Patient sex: M
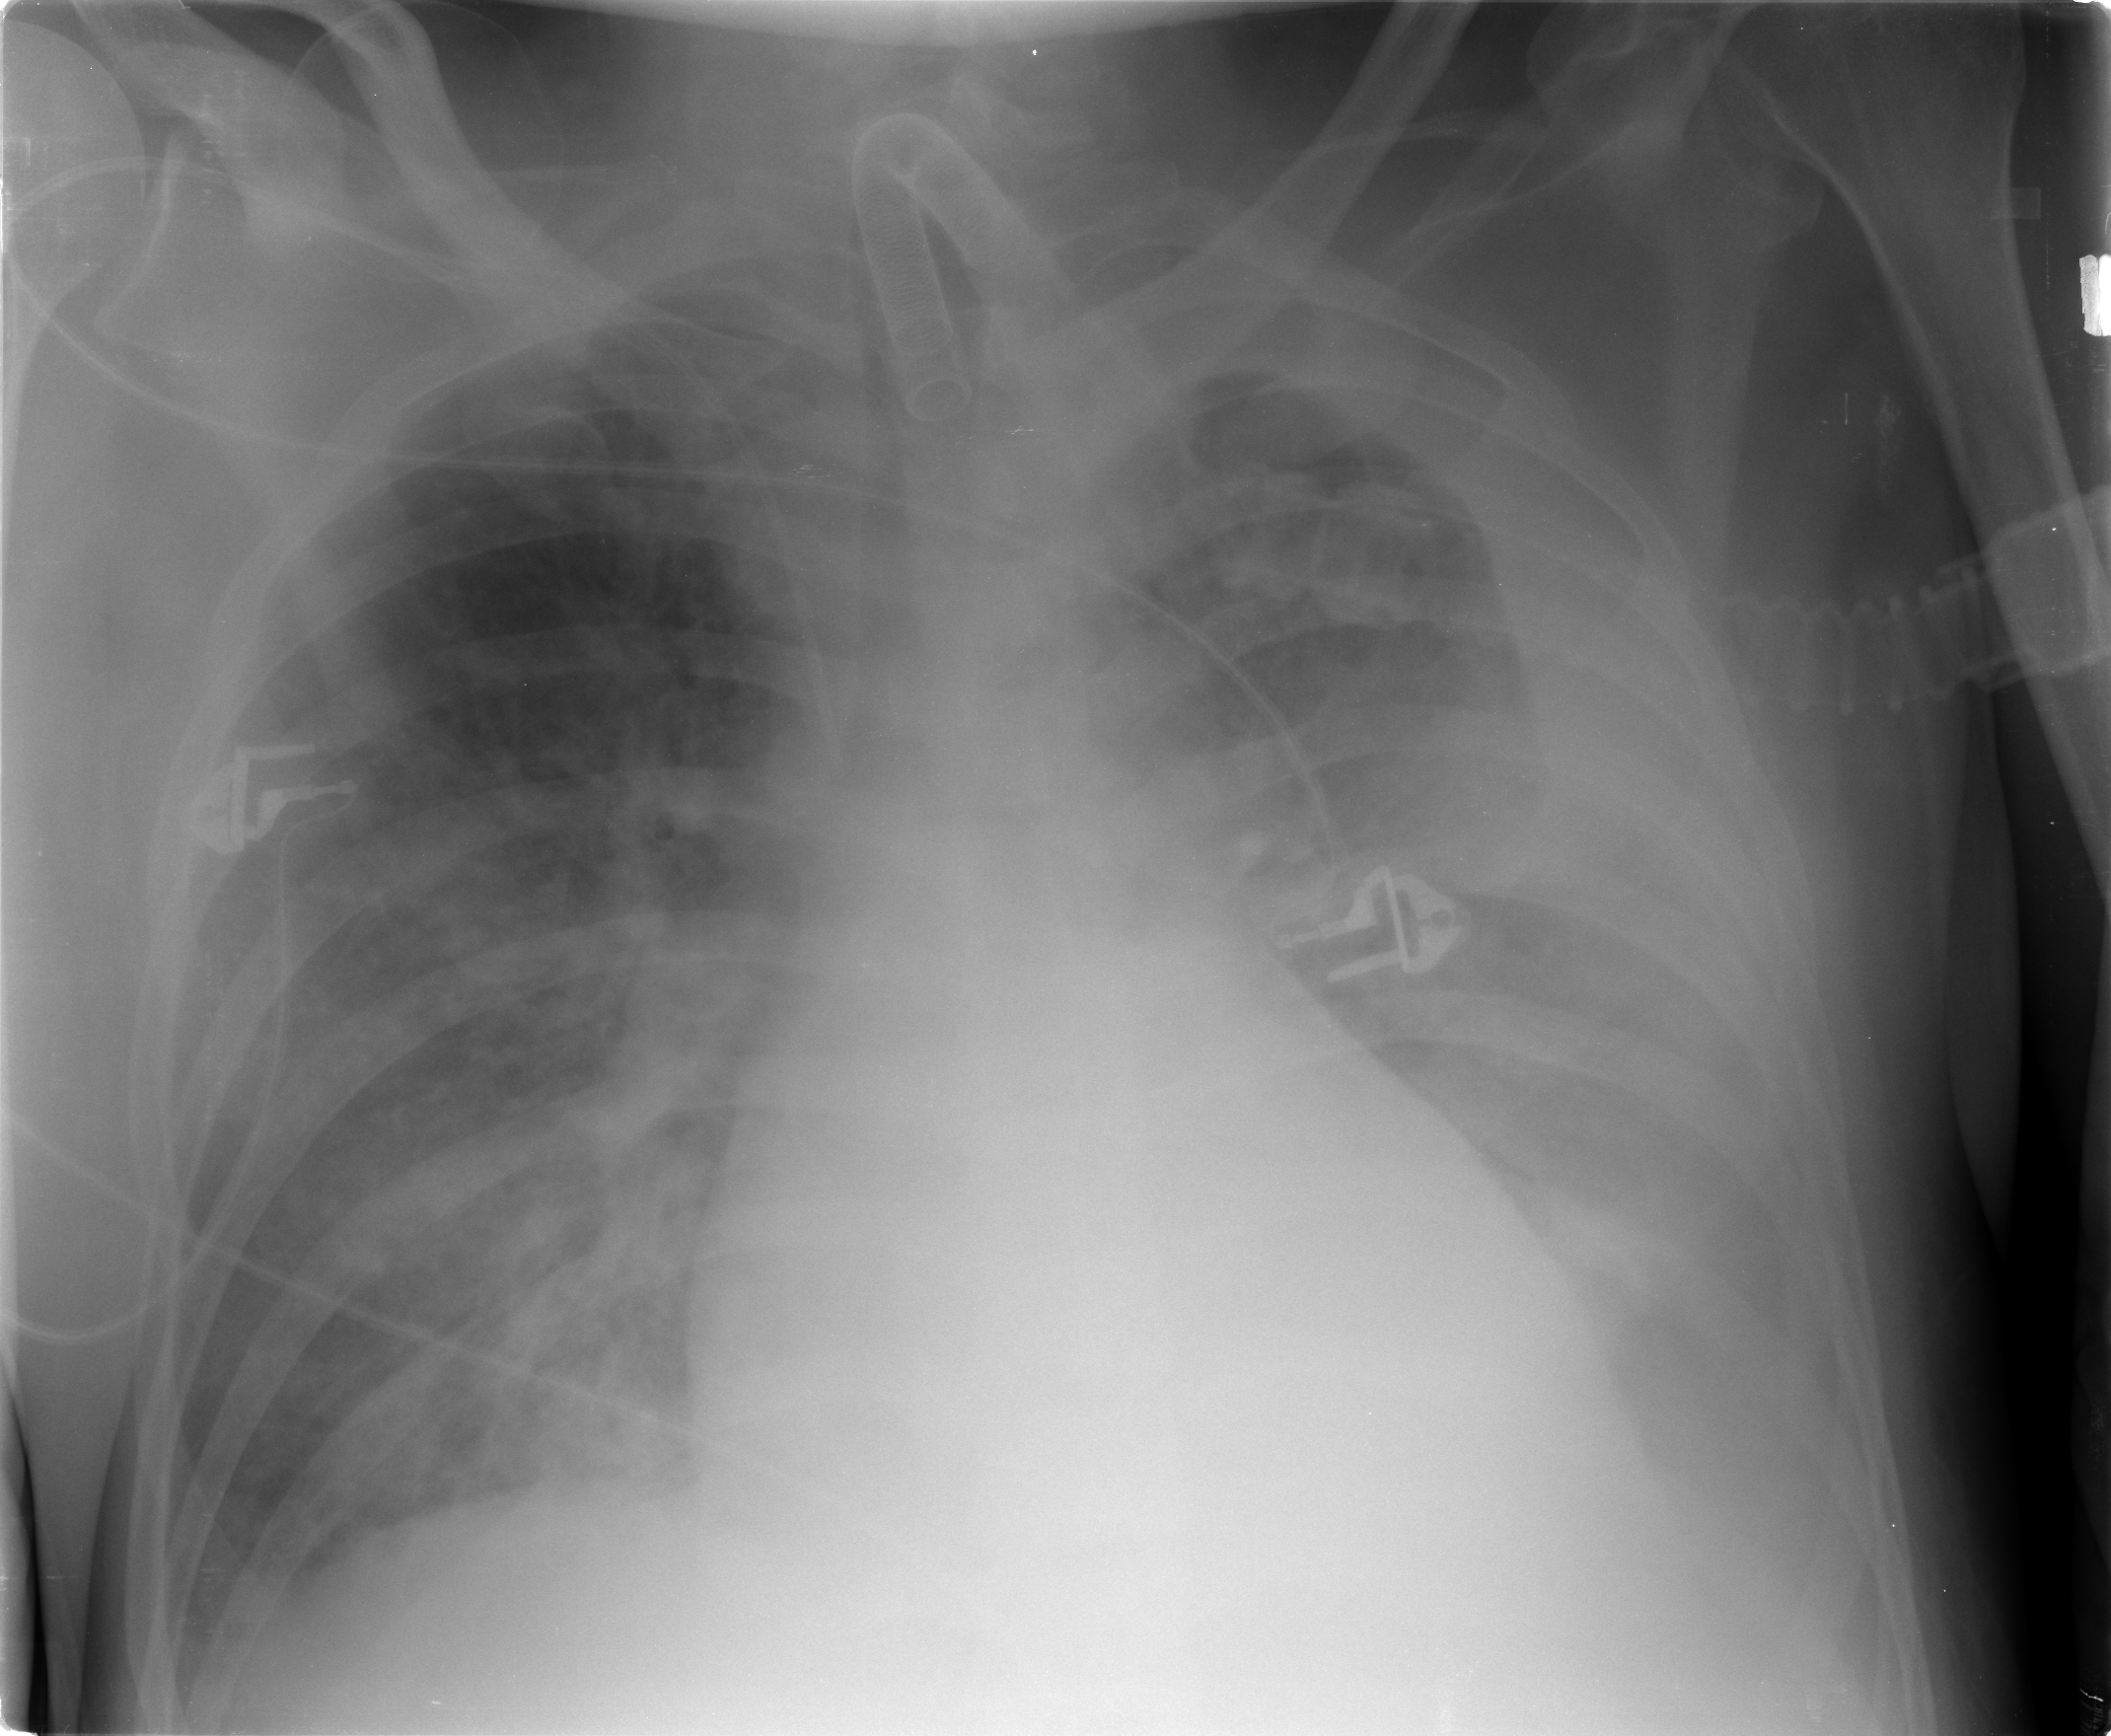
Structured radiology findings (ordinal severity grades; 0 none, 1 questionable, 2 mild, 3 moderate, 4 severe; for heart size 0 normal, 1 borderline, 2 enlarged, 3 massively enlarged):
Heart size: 2
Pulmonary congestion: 3
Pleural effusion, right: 2
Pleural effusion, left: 3
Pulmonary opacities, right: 2
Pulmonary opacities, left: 2
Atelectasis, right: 3
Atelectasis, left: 3